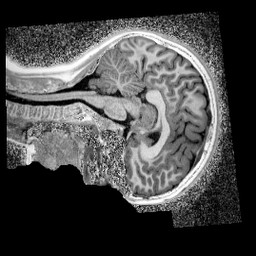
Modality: UNIT1_denoised
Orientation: sagittal
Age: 12
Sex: female
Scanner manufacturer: siemens
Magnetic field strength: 3 T
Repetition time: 4 s
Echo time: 0.00299 s